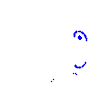
Particle: electron